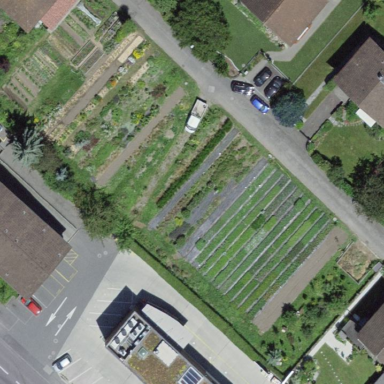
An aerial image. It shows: Plant nursery.